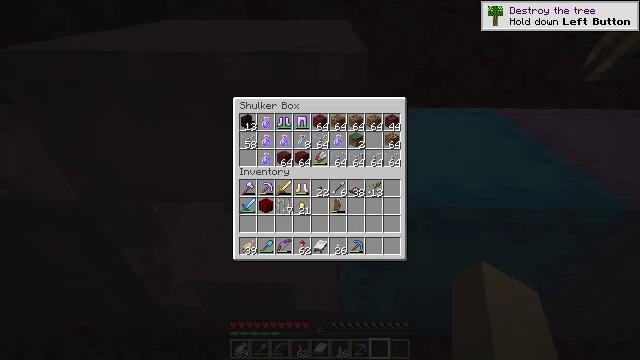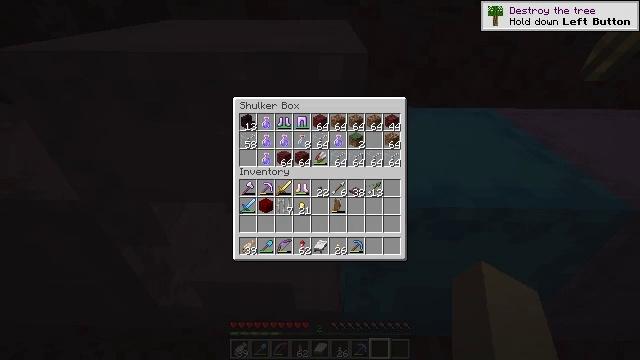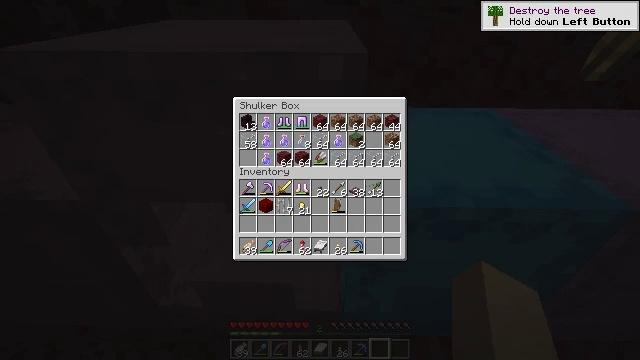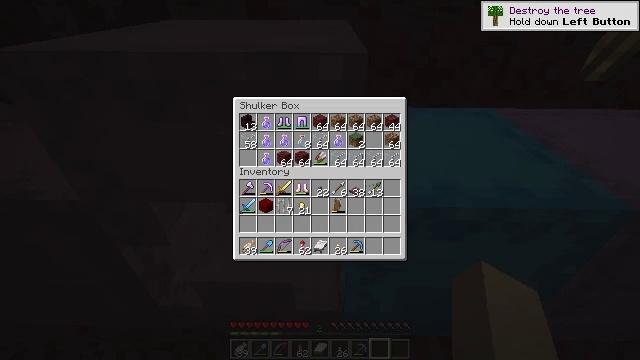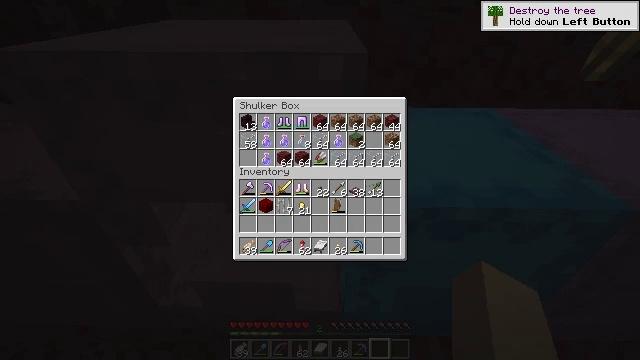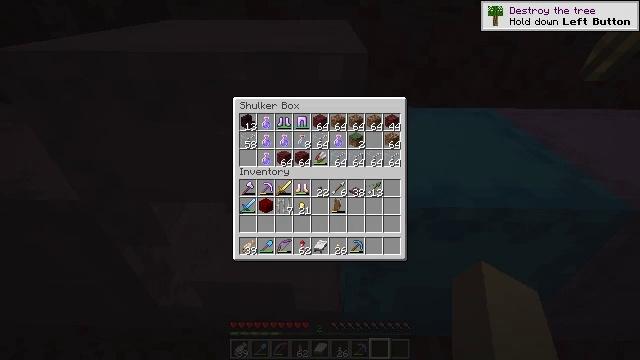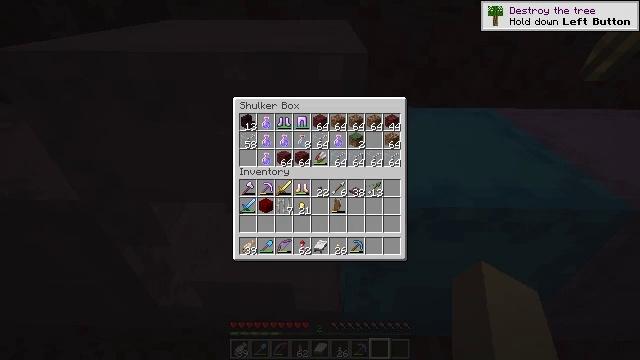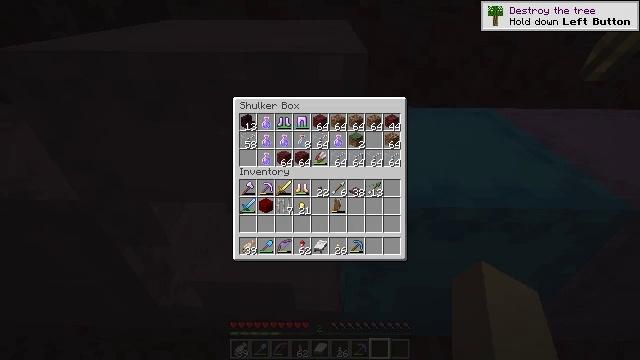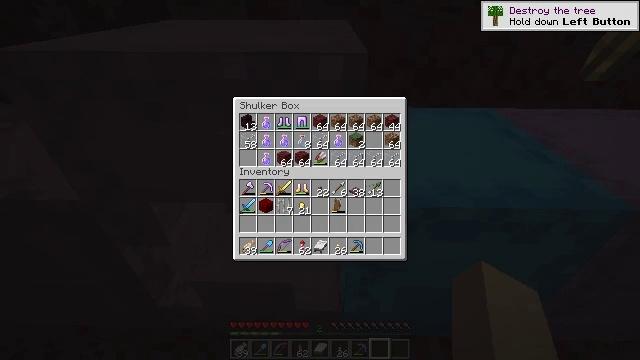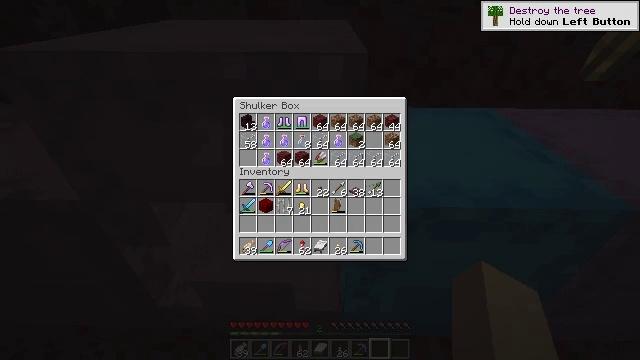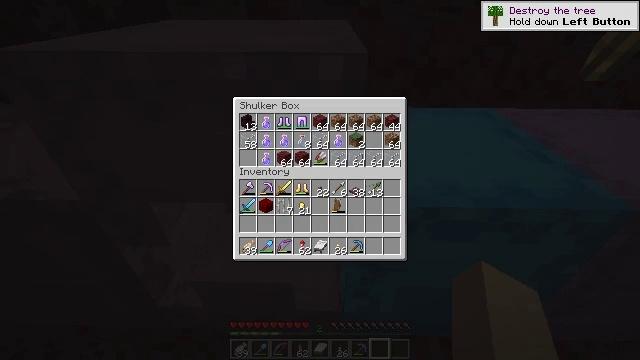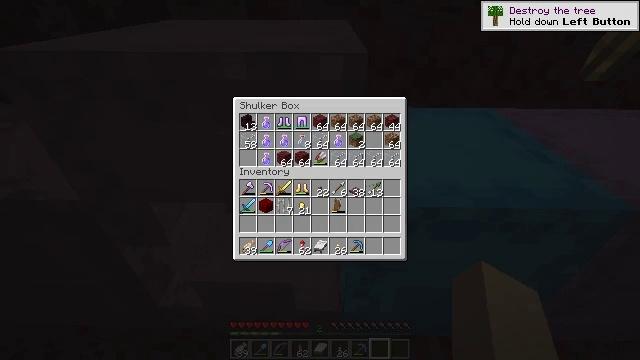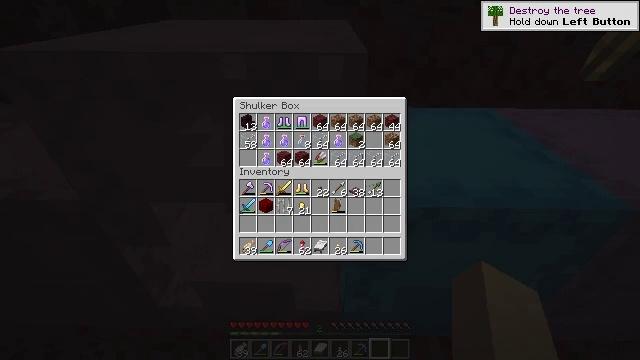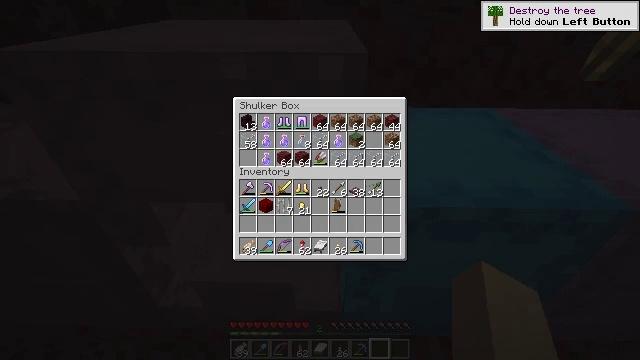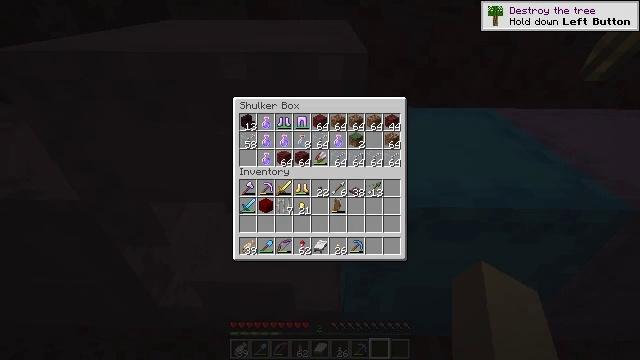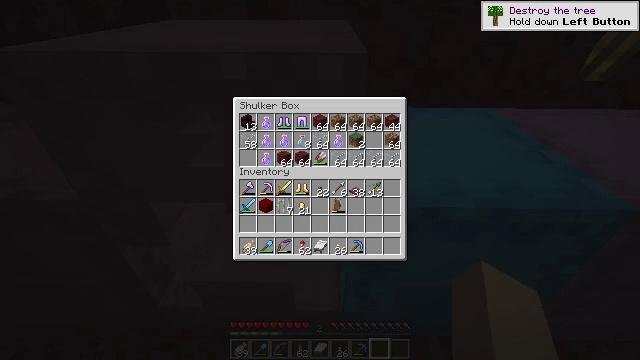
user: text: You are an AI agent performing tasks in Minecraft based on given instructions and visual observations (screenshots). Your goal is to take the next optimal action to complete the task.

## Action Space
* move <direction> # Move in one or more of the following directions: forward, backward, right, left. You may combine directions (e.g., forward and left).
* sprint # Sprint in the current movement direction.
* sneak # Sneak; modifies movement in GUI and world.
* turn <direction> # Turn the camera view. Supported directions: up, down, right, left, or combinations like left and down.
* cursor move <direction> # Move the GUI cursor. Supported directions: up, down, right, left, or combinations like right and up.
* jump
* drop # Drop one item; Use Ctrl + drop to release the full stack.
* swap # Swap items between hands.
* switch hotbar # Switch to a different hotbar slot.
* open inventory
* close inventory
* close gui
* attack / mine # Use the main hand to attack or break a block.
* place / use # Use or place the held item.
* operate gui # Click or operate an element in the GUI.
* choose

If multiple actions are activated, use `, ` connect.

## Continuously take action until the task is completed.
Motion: motion action
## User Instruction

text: Drop a golden sword.
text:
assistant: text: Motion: no_op
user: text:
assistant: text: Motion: no_op
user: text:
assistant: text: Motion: no_op
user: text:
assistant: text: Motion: no_op
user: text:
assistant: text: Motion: no_op
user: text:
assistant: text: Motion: no_op
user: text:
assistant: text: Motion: no_op
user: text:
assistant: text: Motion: no_op
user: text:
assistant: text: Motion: no_op
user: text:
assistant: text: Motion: no_op
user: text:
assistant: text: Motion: no_op
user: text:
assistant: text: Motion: no_op
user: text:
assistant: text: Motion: no_op
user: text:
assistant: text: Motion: no_op
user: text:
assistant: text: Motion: no_op
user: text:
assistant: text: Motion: no_op
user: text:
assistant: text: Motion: no_op
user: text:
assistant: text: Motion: no_op
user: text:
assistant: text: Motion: no_op
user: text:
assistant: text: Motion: no_op
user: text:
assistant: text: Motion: no_op
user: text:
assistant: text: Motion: cursor move left
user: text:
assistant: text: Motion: cursor move left
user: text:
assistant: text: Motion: no_op
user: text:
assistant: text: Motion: no_op
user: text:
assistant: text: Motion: cursor move up
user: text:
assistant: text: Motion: cursor move right and up
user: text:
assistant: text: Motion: cursor move right
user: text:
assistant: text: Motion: no_op
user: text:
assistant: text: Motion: no_op